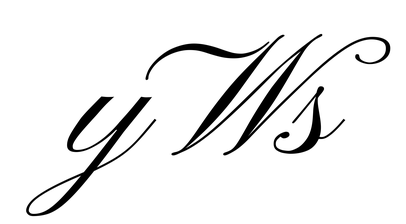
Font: PinyonScript-Regular